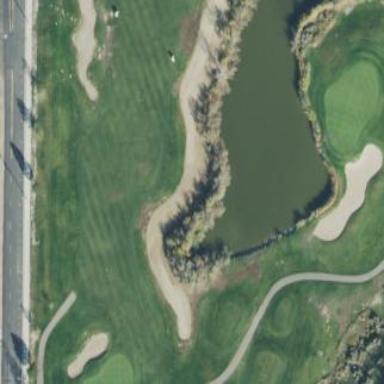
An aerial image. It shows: Water hazard on golf course. The hazard is natural water feature.